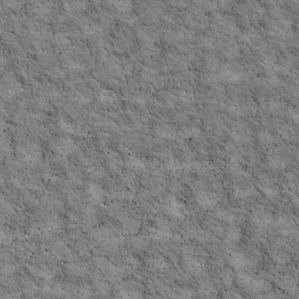
Label: non_frost